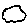
Label: cloud